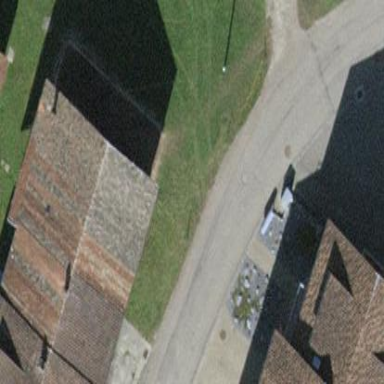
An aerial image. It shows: Gabled roof house.